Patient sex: F
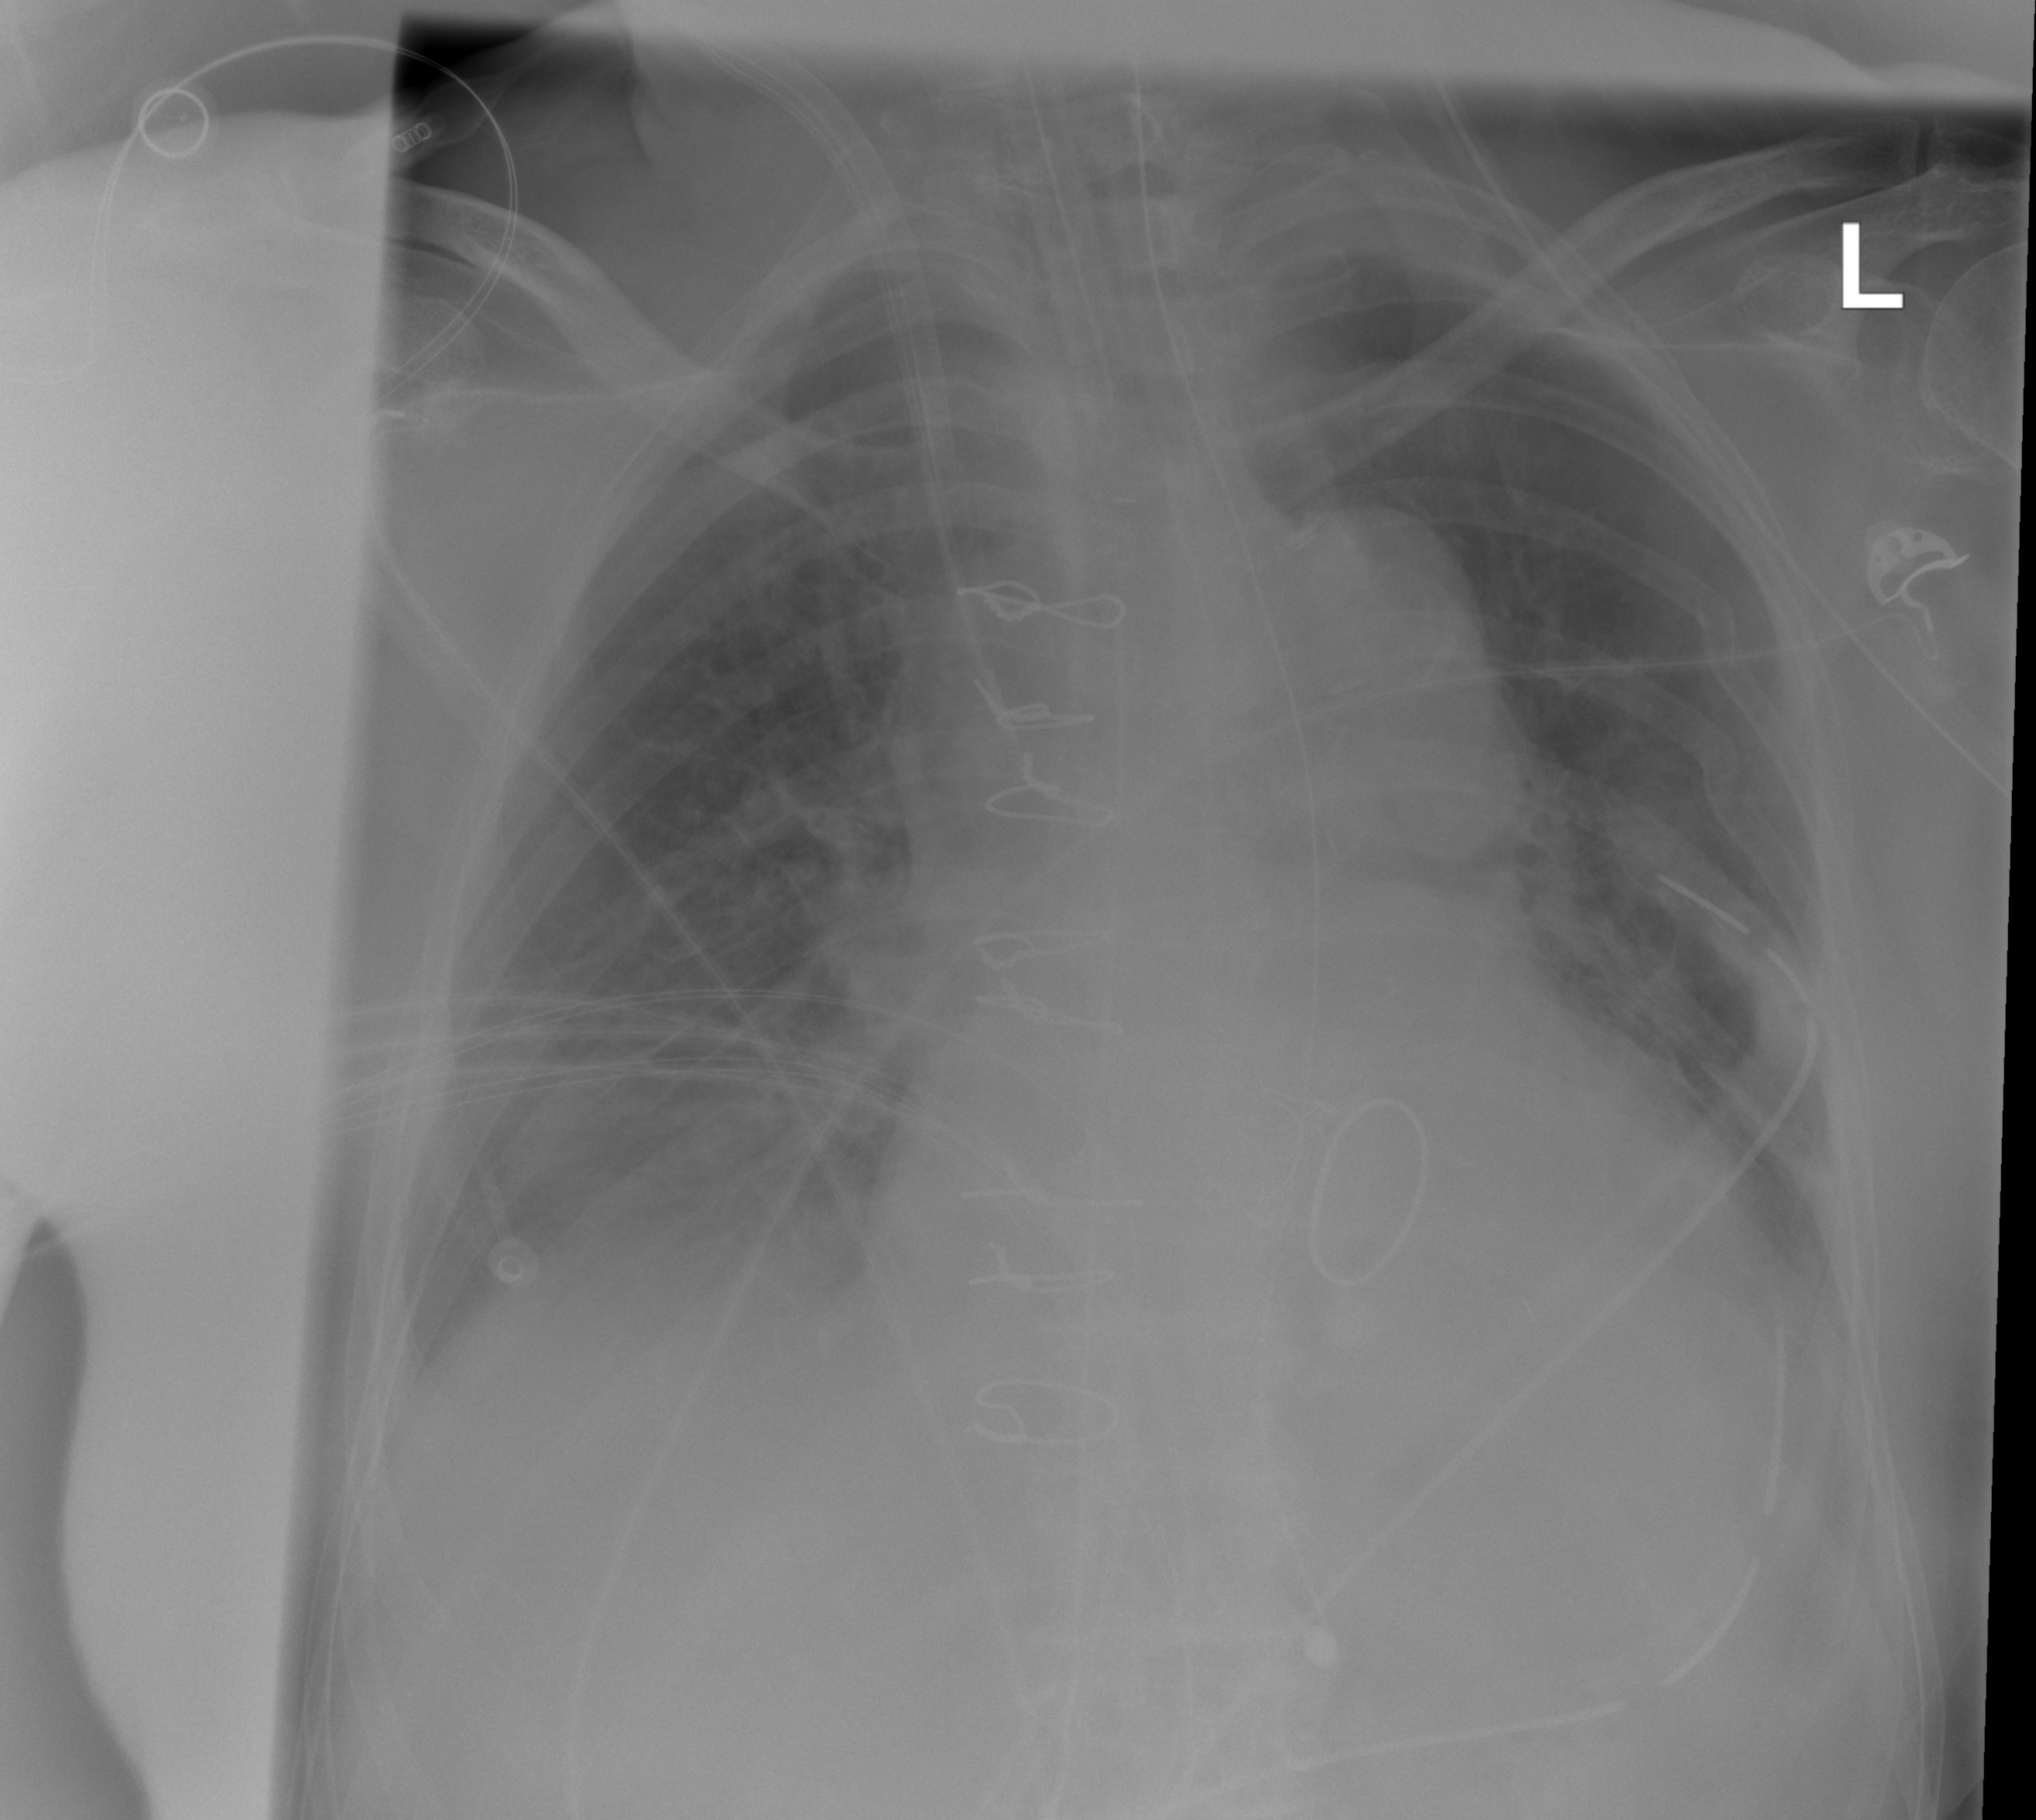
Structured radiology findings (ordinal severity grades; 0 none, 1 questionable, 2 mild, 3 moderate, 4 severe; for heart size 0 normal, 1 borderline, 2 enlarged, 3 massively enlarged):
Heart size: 2
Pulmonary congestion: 2
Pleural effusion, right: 0
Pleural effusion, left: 0
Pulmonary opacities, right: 0
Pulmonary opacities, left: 0
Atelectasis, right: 0
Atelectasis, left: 0